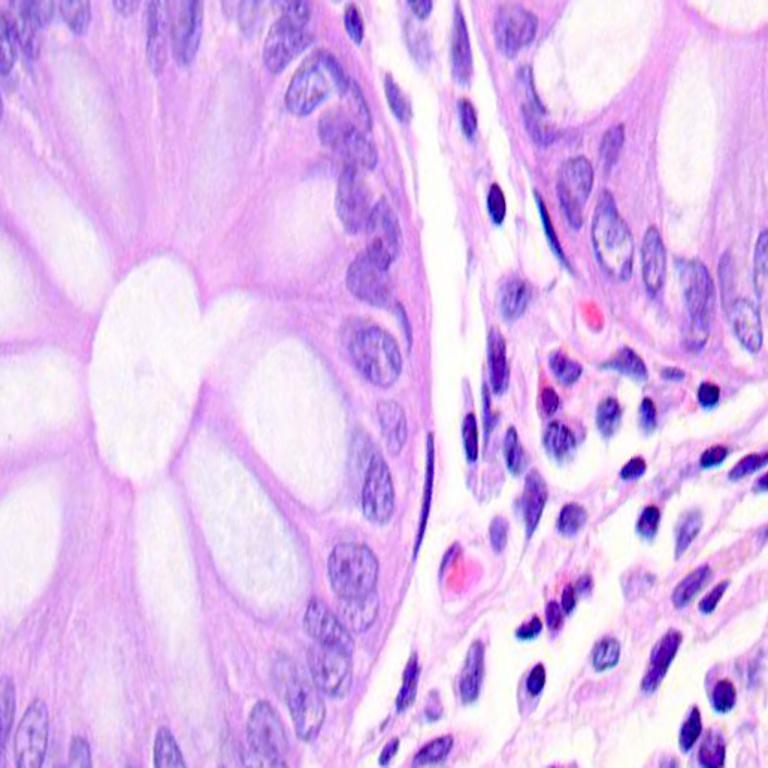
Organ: colon
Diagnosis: benign